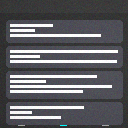
Screen state: on